Question: Hi need to prepare screen like this

Here is my code of expandable list view
Adapter class:
'''
public class NewAdapter extends BaseExpandableListAdapter {
public ArrayList<ParentBean> groupItem;
ArrayList<String> tempChild;
public ArrayList<Object> Childtem = new ArrayList<Object>();
public LayoutInflater minflater;
public Activity activity;
public NewAdapter(ArrayList<ParentBean> grList, ArrayList<Object> childItem) {
groupItem = grList;
this.Childtem = childItem;
}
public void setInflater(LayoutInflater mInflater, Activity act) {
this.minflater = mInflater;
activity = act;
}
@Override
public Object getChild(int groupPosition, int childPosition) {
return null;
}
@Override
public long getChildId(int groupPosition, int childPosition) {
return 0;
}
@Override
public View getChildView(int groupPosition, final int childPosition,
boolean isLastChild, View convertView, ViewGroup parent) {
tempChild = (ArrayList<String>) Childtem.get(groupPosition);
TextView text = null;
if (convertView == null) {
convertView = minflater.inflate(R.layout.childrow, null);
}
text = (TextView) convertView.findViewById(R.id.textView1);
text.setText(tempChild.get(0));
text = (TextView) convertView.findViewById(R.id.textView2);
text.setText(tempChild.get(1));
text = (TextView) convertView.findViewById(R.id.textView3);
text.setText(tempChild.get(2));
convertView.setOnClickListener(new OnClickListener() {
@Override
public void onClick(View v) {
Toast.makeText(activity, tempChild.get(childPosition),
Toast.LENGTH_SHORT).show();
}
});
return convertView;
}
@Override
public int getChildrenCount(int groupPosition) {
return 1;
}
@Override
public Object getGroup(int groupPosition) {
return null;
}
@Override
public int getGroupCount() {
return groupItem.size();
}
@Override
public void onGroupCollapsed(int groupPosition) {
super.onGroupCollapsed(groupPosition);
}
@Override
public void onGroupExpanded(int groupPosition) {
super.onGroupExpanded(groupPosition);
}
@Override
public long getGroupId(int groupPosition) {
return 0;
}
@Override
public View getGroupView(int groupPosition, boolean isExpanded,
View convertView, ViewGroup parent) {
ViewHolder holder=null;
if (convertView == null) {
convertView = minflater.inflate(R.layout.grouprow, null);
holder = new ViewHolder();
holder.name=(TextView)convertView.findViewById(R.id.playername);
holder.team = (TextView) convertView.findViewById(R.id.vs);
holder.salary = (TextView) convertView.findViewById(R.id.salary);
convertView.setTag(holder);
} else {
holder = (ViewHolder) convertView.getTag();
}
ParentBean playerdetails = groupItem.get(groupPosition);
holder.name.setText(playerdetails.getPlayername());
holder.team.setText(playerdetails.getPlayerteam());
holder.salary.setText(playerdetails.getPlayersalary());
return convertView;
}
@Override
public boolean hasStableIds() {
return false;
}
@Override
public boolean isChildSelectable(int groupPosition, int childPosition) {
return false;
}
private class ViewHolder {
TextView team;
TextView name;
TextView salary;
}
class ParentBean{
String playername,playerteam,playersalary;
public ParentBean(String playername,String playerteam,String playersalary) {
this.playername=playername;
this.playersalary=playersalary;
this.playerteam=playerteam;
}
/**
* @return the playername
*/
public String getPlayername() {
return playername;
}
/**
* @param playername the playername to set
*/
public void setPlayername(String playername) {
this.playername = playername;
}
/**
* @return the playerteam
*/
public String getPlayerteam() {
return playerteam;
}
/**
* @param playerteam the playerteam to set
*/
public void setPlayerteam(String playerteam) {
this.playerteam = playerteam;
}
/**
* @return the playersalary
*/
public String getPlayersalary() {
return playersalary;
}
/**
* @param playersalary the playersalary to set
*/
public void setPlayersalary(String playersalary) {
this.playersalary = playersalary;
}
}
}
'''
Here is my activity :
'''
public class MainActivity extends ExpandableListActivity implements
OnChildClickListener {
Context context;
ArrayList<ParentBean> groupItem = new ArrayList<ParentBean>();
ArrayList<Object> childItem = new ArrayList<Object>();
NewAdapter mNewAdapter;
@Override
public void onCreate(Bundle savedInstanceState) {
super.onCreate(savedInstanceState);
ExpandableListView expandbleLis = getExpandableListView();
expandbleLis.setDividerHeight(2);
expandbleLis.setGroupIndicator(null);
expandbleLis.setClickable(true);
expandbleLis.setFocusable(true);
context=this;
getData();
mNewAdapter = new NewAdapter(groupItem, childItem);
mNewAdapter.setInflater((LayoutInflater) getSystemService(Context.LAYOUT_INFLATER_SERVICE),this);
getExpandableListView().setAdapter(mNewAdapter);
expandbleLis.setOnChildClickListener(this);
}
public void getData() {
JsonDataCallback callback=new JsonDataCallback(MainActivity.this) {
@Override
public void receiveData(Object object) {
String jsonData=(String)object;
setData(jsonData);
}
};
callback.execute("http://111.93.7.119:8080/FirstPickService/Players?sportid=fc2e88e6-ac87-4d27-b6b3-863baa9f06ec",null,null);
}
protected void setData(String jsonData) {
try {
JSONObject players=new JSONObject(jsonData);
final JSONArray playersArray=players.getJSONArray("players");
for(int i=0;i<playersArray.length();i++)
{
JSONObject jsonObj=playersArray.getJSONObject(i);
String teamplayer=jsonObj.getString("playerfullname");
String psalary=jsonObj.getString("playerprice");
String strTeamVS=jsonObj.getString("teamid")+"@"+jsonObj.getString("awayteam");
groupItem.add(mNewAdapter.new ParentBean(teamplayer, psalary, strTeamVS));
String strsalary = jsonObj.getString("playerpricelong");
ArrayList<String> child = new ArrayList<String>();
child.add(psalary);
child.add(strTeamVS);
child.add(strsalary);
childItem.add(child);
}
mNewAdapter.notifyDataSetChanged();
} catch (Exception e) {
e.printStackTrace();
}
}
@Override
public boolean onChildClick(ExpandableListView parent, View v,
int groupPosition, int childPosition, long id) {
Toast.makeText(MainActivity.this, "Clicked On Child",
Toast.LENGTH_SHORT).show();
return true;
}
}
'''
I am not sure but I have used a button for select, because of that expandable list losing focus and is not showing childrow when click on the listitem...
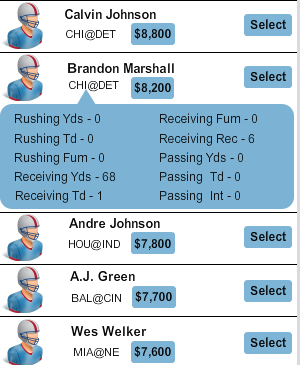
Answer: Try making the select button 'non-focusable' in the xml.